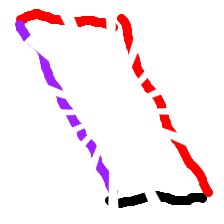
Shape: parallelogram